Question: I've been struggling with this question for a few days now and I haven't found any answer yet; I created a 'ToolStripMenu' array which is filled dynamically from a stored procedure:
'''
ToolStripMenuItem[] itemsDepto = null;
itemsDepto = new ToolStripMenuItem[data.Tables[0].Rows.Count];
for (int i = 0; i <= data.Tables[0].Rows.Count - 1; i++)
{
itemsDepto[i] = new ToolStripMenuItem();
itemsDepto[i].Tag = data.Tables[0].Rows[i].ItemArray[0];
itemsDepto[i].Text = data.Tables[0].Rows[i].ItemArray[1].ToString();
itemsDepto[i].CheckOnClick = true;
itemsDepto[i].Checked = true;
itemsDepto[i].Click += DeptoFilter_Click;
deptoList.Add(data.Tables[0].Rows[i].ItemArray[1].ToString());
}
tsmiDepartamento.DropDownItems.AddRange(itemsDepto);
'''
And what I'm trying to achieve is use this 'ToolStripMenu' as a filter control for the user, by default is Checked so when the user unchecks the menu, it should filter the rows with the content that is unchecked.

In the click event I add and remove values from the list depending on the state of the menu button as you can see in the following example:
'''
private void DeptoFilter_Click(object sender, EventArgs e)
{
ToolStripMenuItem temp = new ToolStripMenuItem();
temp = (ToolStripMenuItem)sender;
BindingSource bind = new BindingSource();
bind.DataSource = dgvPersonalTotal.DataSource;
if (temp.CheckState == CheckState.Checked)
{
deptoList.Add(sender.ToString());
}
else
{
deptoList.Remove(sender.ToString());
}
bind.Filter = "Departamento NOT IN (" + /*LIST*/"" + ")";
dgvPersonalTotal.DataSource = bind;
//foreach (string x in deptoList)
//{
//}
}
'''
But the big question I have is, how can I use a list to filter the Binding Source, as you can see in the code, I can't just use the list or even try use the BindingSource.Filter in the foreach, I don't know how to resolve this problem, so any idea is well appreciated.
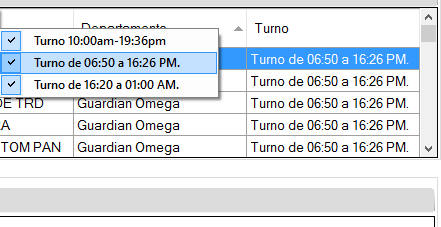
Answer: '''
bind.Filter = "Departamento NOT IN (" + string.Join(",", deptoList.ToArray()) + ")";
'''